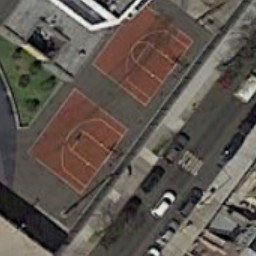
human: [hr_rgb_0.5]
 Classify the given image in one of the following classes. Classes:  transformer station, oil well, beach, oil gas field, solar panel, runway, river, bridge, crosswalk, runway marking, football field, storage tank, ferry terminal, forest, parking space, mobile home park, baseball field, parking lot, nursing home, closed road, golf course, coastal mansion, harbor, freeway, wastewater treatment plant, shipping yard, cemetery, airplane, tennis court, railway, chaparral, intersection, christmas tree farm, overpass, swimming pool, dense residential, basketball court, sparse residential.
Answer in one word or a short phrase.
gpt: basketball court